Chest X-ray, AP view. Patient: 67 years old, sex M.
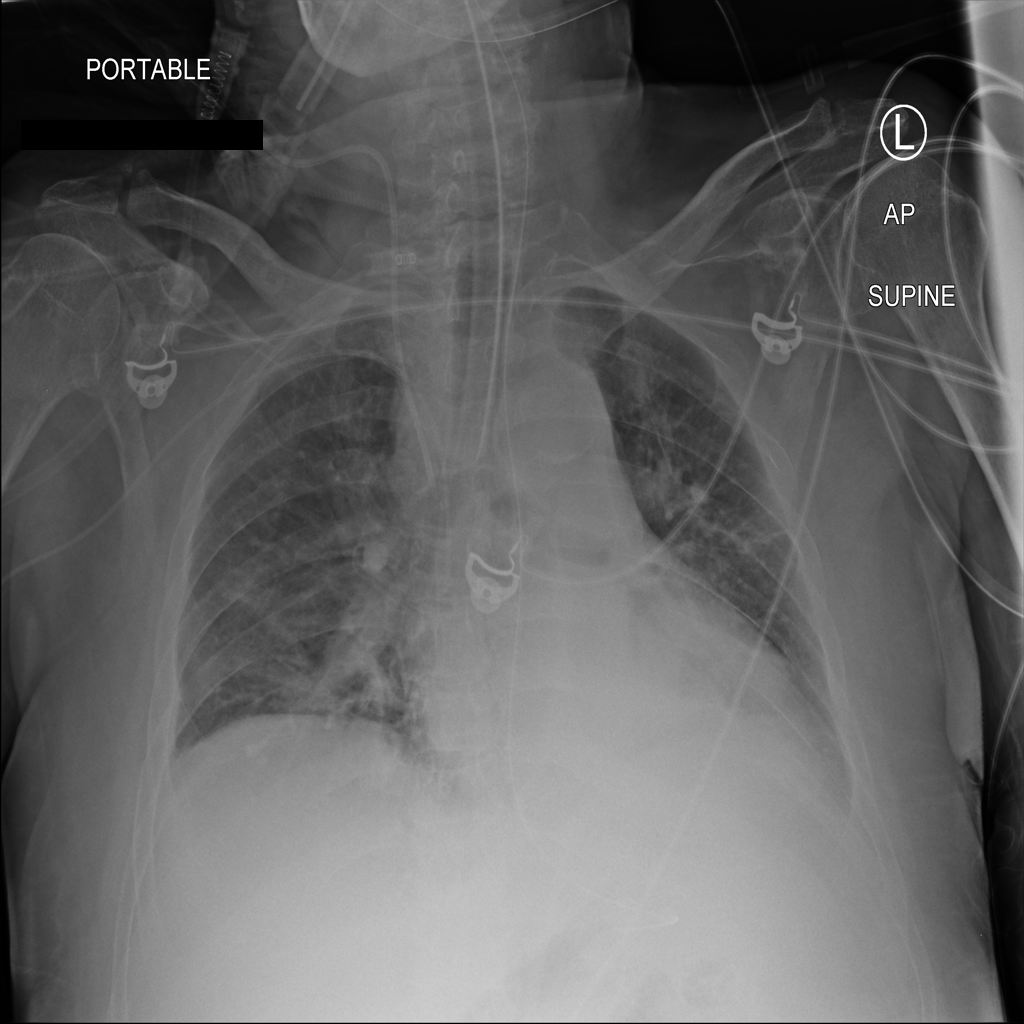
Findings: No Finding